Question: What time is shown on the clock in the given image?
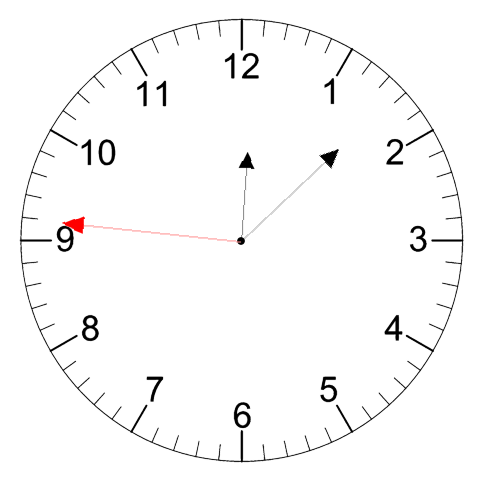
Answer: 12:07:46